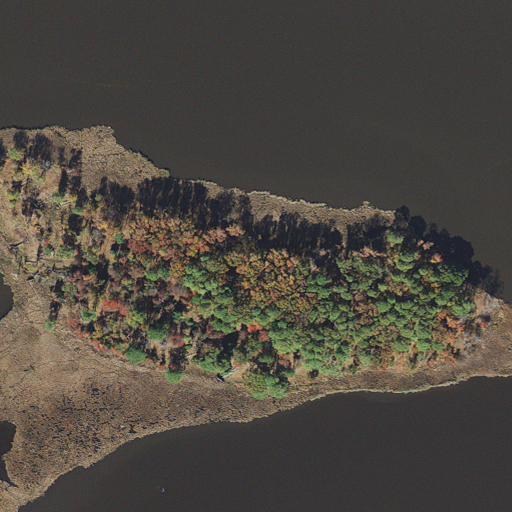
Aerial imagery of island in Maryland named Bull Point Island containing open water, woody wetlands, herbaceous wetlands, and mixed forest